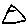
Label: triangle